Here is the envelope spectrum of one vibration snapshot from a rolling-element bearing, with each characteristic fault-frequency family marked on the frequency axis. Diagnose the bearing from this image, choosing from: normal, inner_race, outer_race, ball.
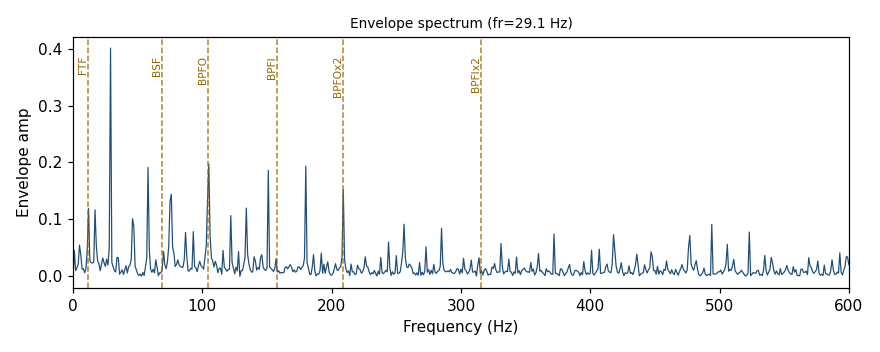
Answer: outer_race